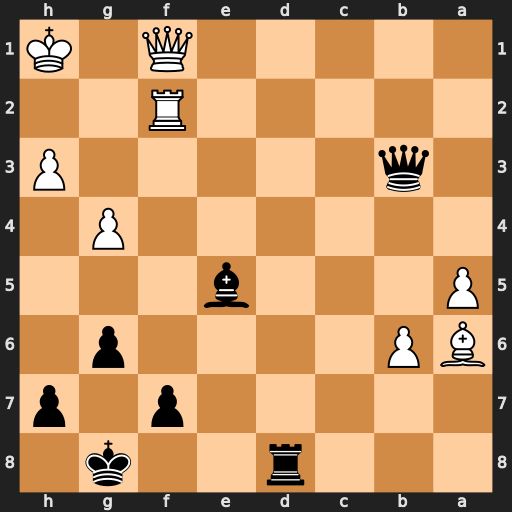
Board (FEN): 3r2k1/5p1p/BP4p1/P3b3/6P1/1q5P/5R2/5Q1K
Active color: b
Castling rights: -
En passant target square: -
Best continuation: Rd1 Qxd1 Qxd1+